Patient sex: M
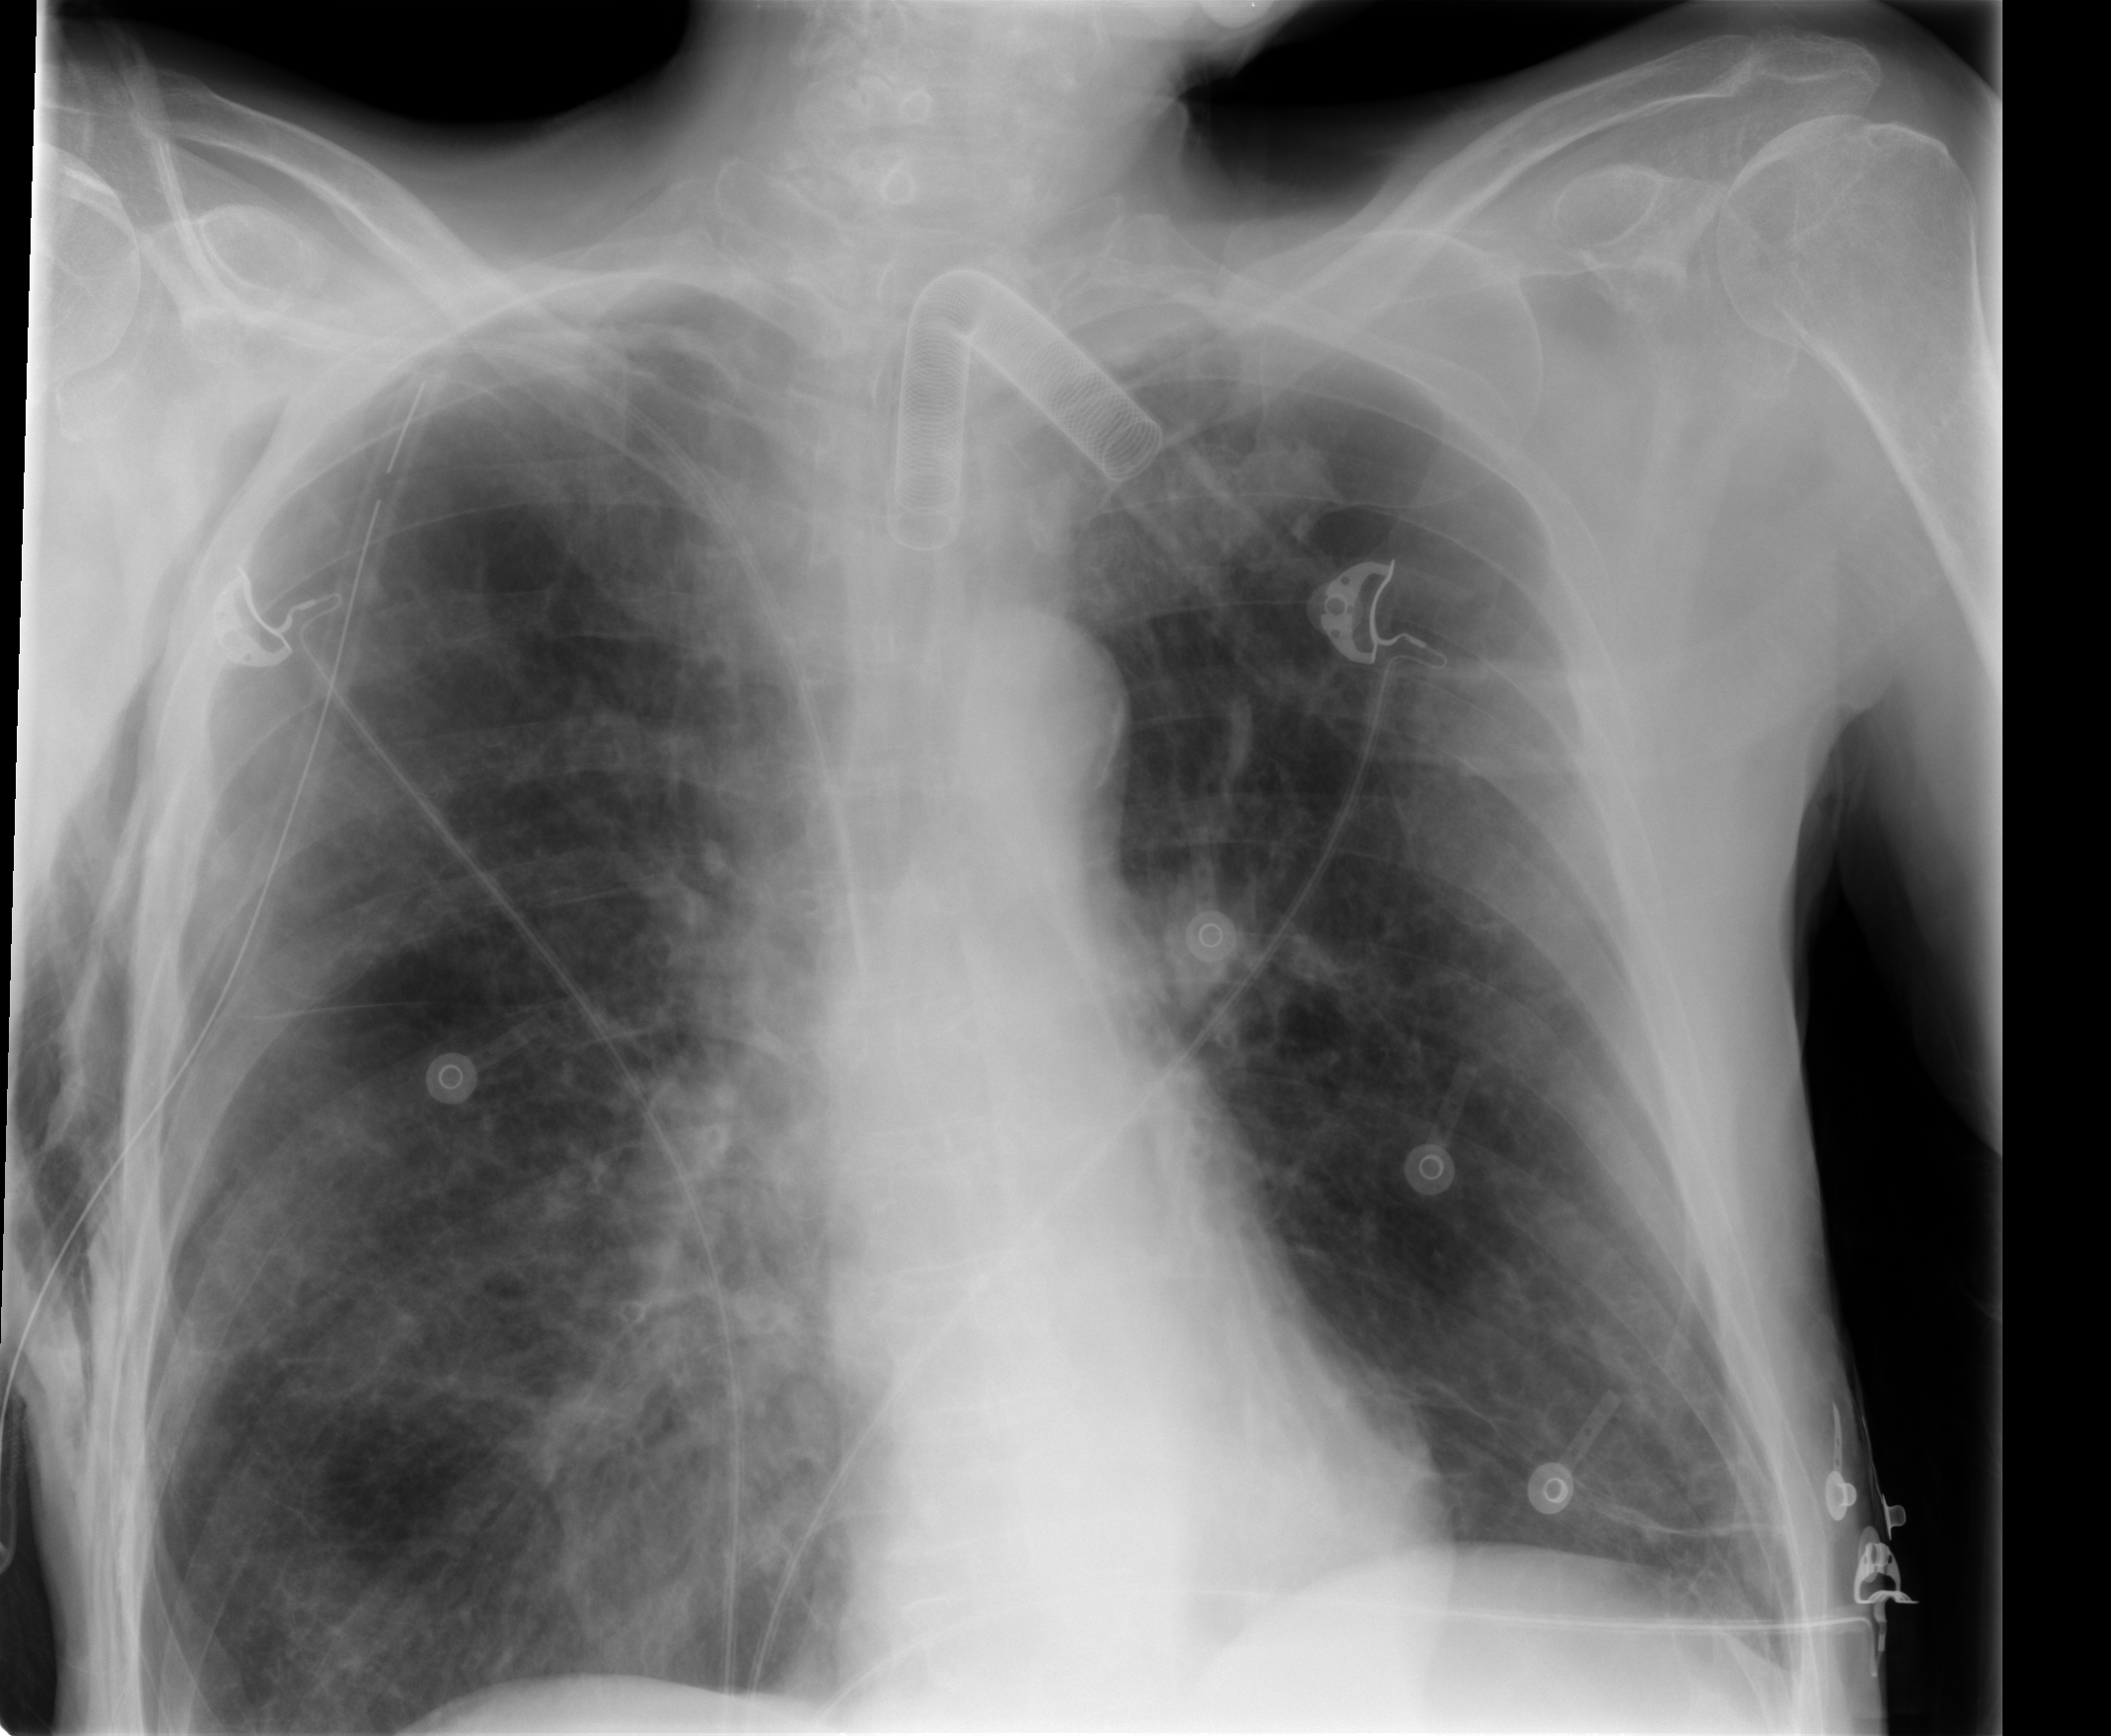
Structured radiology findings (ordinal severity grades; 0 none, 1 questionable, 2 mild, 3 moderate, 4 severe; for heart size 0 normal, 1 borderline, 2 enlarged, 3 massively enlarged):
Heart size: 0
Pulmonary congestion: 1
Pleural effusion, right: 0
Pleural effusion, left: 0
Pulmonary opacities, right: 0
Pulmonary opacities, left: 0
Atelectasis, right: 2
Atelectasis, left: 1